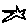
Label: star